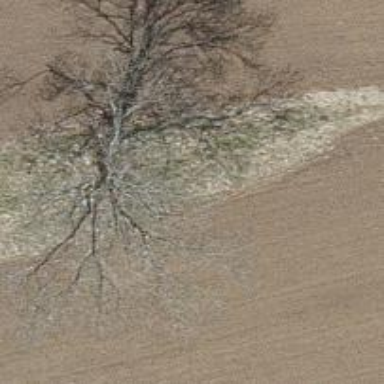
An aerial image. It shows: Beautiful tree in nature.